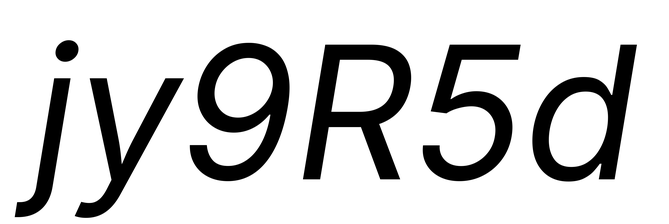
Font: Inter-Italic_Italic